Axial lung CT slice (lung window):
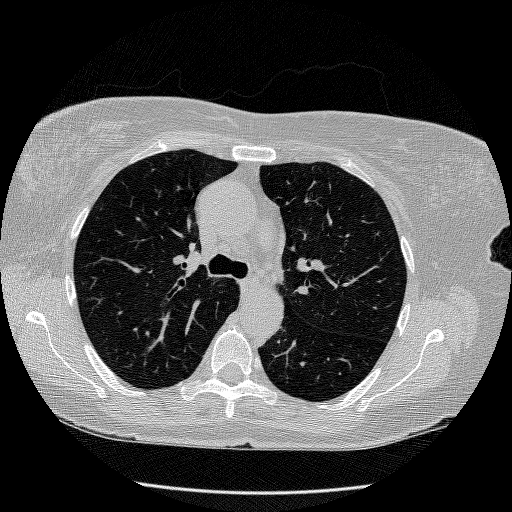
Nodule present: no